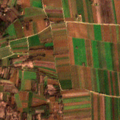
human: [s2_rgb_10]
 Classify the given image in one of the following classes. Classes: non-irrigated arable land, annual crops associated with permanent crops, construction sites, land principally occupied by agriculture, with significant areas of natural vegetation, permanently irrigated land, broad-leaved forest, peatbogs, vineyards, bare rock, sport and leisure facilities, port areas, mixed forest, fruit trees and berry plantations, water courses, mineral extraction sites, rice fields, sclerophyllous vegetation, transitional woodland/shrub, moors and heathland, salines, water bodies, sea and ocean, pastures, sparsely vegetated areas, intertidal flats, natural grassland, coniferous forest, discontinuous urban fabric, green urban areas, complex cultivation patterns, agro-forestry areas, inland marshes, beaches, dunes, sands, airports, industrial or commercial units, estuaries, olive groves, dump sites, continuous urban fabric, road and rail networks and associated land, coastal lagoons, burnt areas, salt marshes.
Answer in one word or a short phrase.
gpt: non-irrigated arable land, land principally occupied by agriculture, with significant areas of natural vegetation